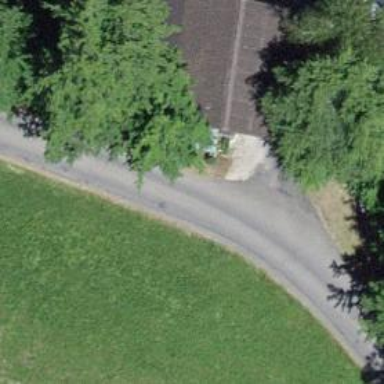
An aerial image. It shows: Rural barn.